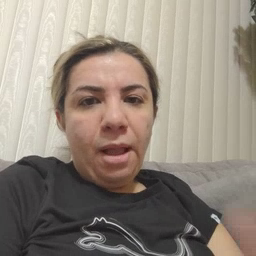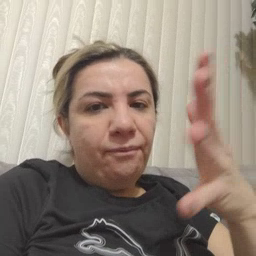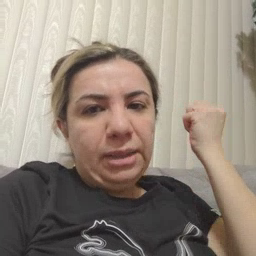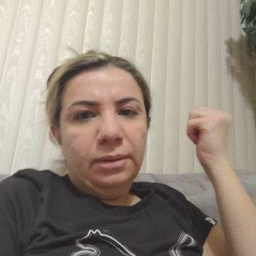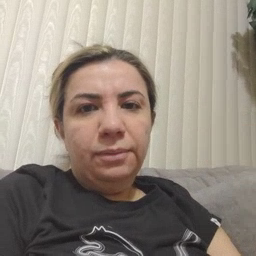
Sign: fast